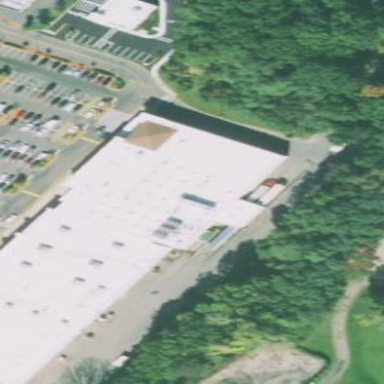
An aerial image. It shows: Building that houses supermarket.